Question: I'm using IT Guru's Opnet to simulate different networks. I've run the basic HomeLAN scenario and by default it uses an ethernet connection running at a data rate of 20Kbps. Throughout the scenarios this is changed from 20K to 40K, then to 512K and then to a T1 line running at 1.544Mbps. My question is - does increasing the data rate for the line increase the throughput?
I have this graph output from the program to display my results:

Please note it's the image on the forefront which is of interest
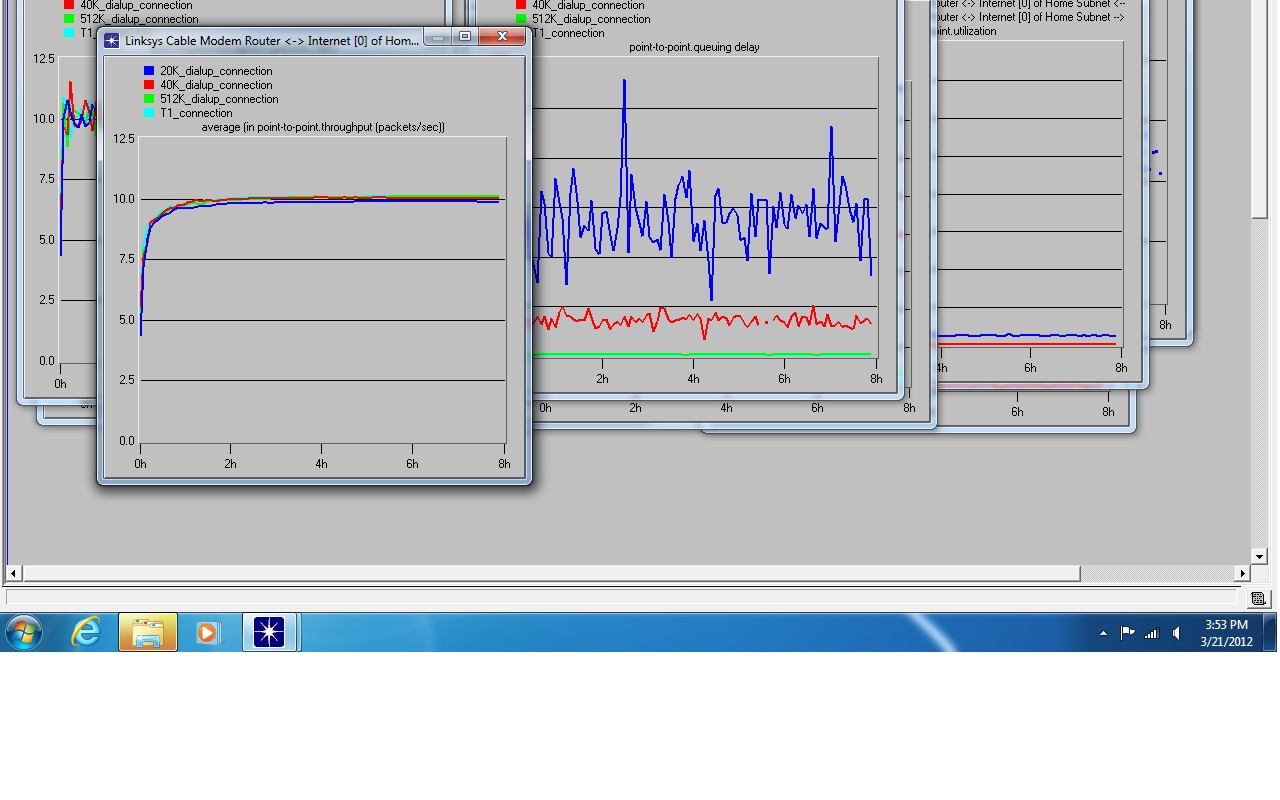
Answer: In general, the signaling capacity of a data path is only one factor in the net throughput.
For example, TCP is known to be sensitive to latency. For any particular TCP implementation and path latency, there will be a maximum speed beyond which TCP cannot go regardless of the path's signaling capacity.
Also consider the source and destination of the traffic: changing the network capacity won't change the speed if the source is not sending the data any faster or if the destination cannot receive it any faster.
In the case of network emulators, also be aware that buffer sizes can affect throughput. The size of the network buffer must be at least as large as the signal rate multiplied by the latency (the <URL>. I am not familiar with the particulars of Opnet, but I have seen other emulators where it is possible to set a buffer size too small to support the select rate and latency.
I have written a couple of articles related to these topics which may be helpful:
- <URL>